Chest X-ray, PA view. Patient: 68 years old, sex F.
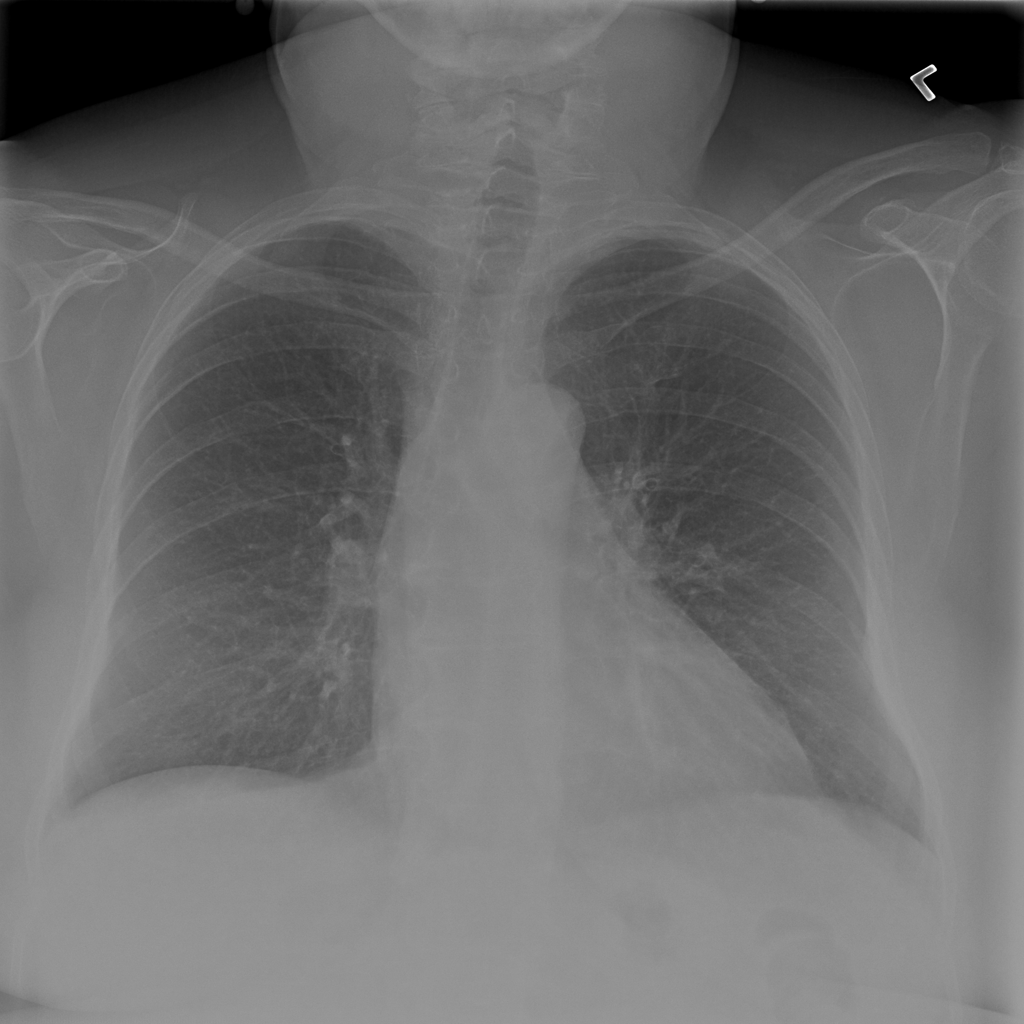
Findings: No Finding